Question: I'm trying to parallelize qsort() function in c++ with openMP, but I have some problems. For of all, for a high number of element to sort (ex: V=1000) qsort doesn't work at all, I never exit this function (infinite loop). Then, I notice that my parallel version of qsort is much slower then the serial one.
Anyone could help me?
Here the code: <URL>.
here the average of time elapsed where kruscalP is the parallel version:
thanks
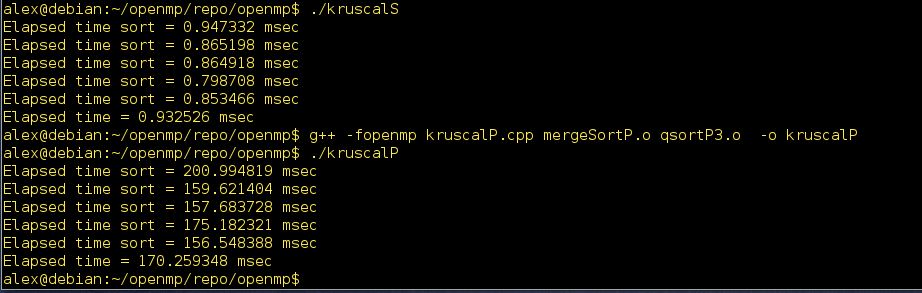
Answer: You have multiple race conditions in your code when you write to 'A', 'exch0', and 'exch1' which are all shared. Not only can this hurt performance it likely will give the wrong result. Unfortunately, you have to use a critical section to fix this which will also likely hurt performance but at least it will give the right result.
'''
#pragma omp for
for (i = 0; i < N-1; i += 2) {
#pragma critical
{
if (A[i].weight > A[i+1].weight) {
temp = A[i];
A[i] = A[i+1];
A[i+1] = temp;
exch0 = 1;
}
}
}
'''
The same applies to the next for loop. If you want to do this efficiently you have to change your algorithm. Maybe consider merge sort.